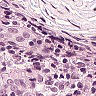
Metastatic tissue present: yes